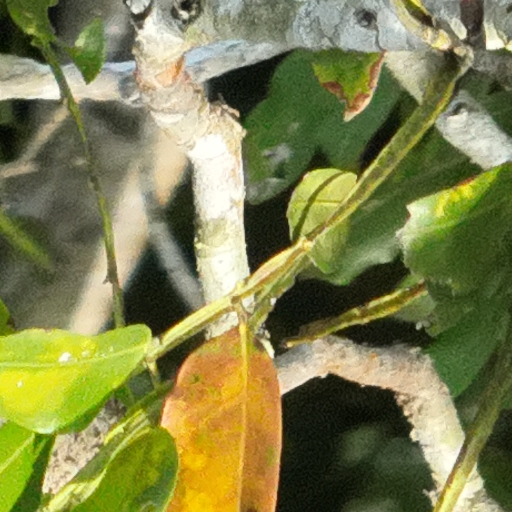
Species: Dipteryx oleifera
GBIF accepted scientific name: Dipteryx oleifera
Crown area (m\u00b2): 648.058